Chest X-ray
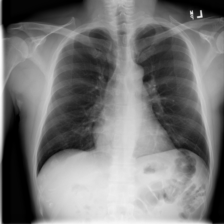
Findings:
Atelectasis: negative
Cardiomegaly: negative
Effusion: negative
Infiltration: negative
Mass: negative
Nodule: negative
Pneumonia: negative
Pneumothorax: negative
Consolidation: negative
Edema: negative
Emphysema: negative
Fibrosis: negative
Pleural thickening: negative
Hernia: negative